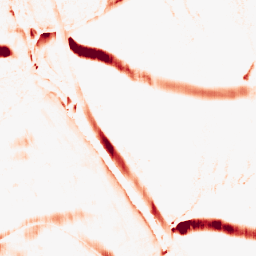
Category: morphological
Decomposition family: morphological_rect
Decomposition parameters: operation: opening
width: 5
height: 20
Upsampling method: linear_exact
Upsampling parameters: scale: 4
Upsampling scale: 4